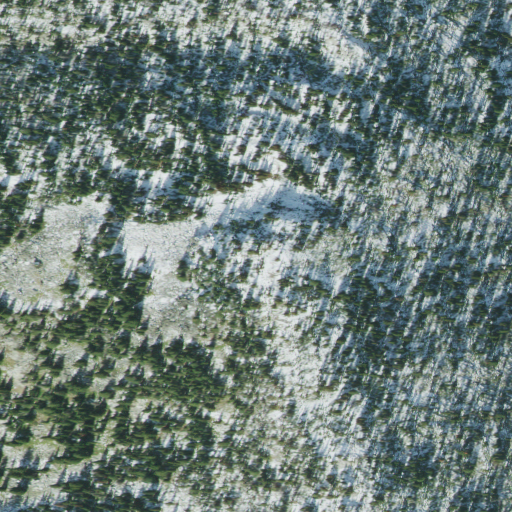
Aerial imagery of mountain in Idaho named Lake Mountain containing evergreen forest, shrub, and grassland